Current action and preconditions to check: trajectory_clear

Your task: For each precondition in the list above, predict whether it will hold at this action.

Consider the current scene as observed from the mobile robot's camera, and analyze the predicted future states of all dynamic agents (e.g., people, animals, vehicles, or any moving entities) within the NEXT SECOND.

IMPORTANT: Only answer "very likely" if you are absolutely certain—based on strong, clear evidence—that a dynamic agent will violate the precondition in the predicted future state. Do NOT answer "very likely" for unlikely, ambiguous, or low-probability risks.

Ask yourself for each precondition: Is there a high probability, with clear and convincing evidence, that the predicted future states of any dynamic agent will interfere with the predicted future state of the currently executing action within the NEXT SECOND, causing that precondition to fail?

Assess the risk level based on these predictions. Use "likely" or "very likely" if motions create a clear risk of interference.

Use "neutral" or "improbable" if agents are nearby but their predicted paths are clearly diverging or non-conflicting.

Failure Risk Categories: "very improbable", "improbable", "neutral", "likely", "very likely"

Answer Format: Output ONLY the probability_of_failure value from these categories: "very improbable", "improbable", "neutral", "likely", "very likely"

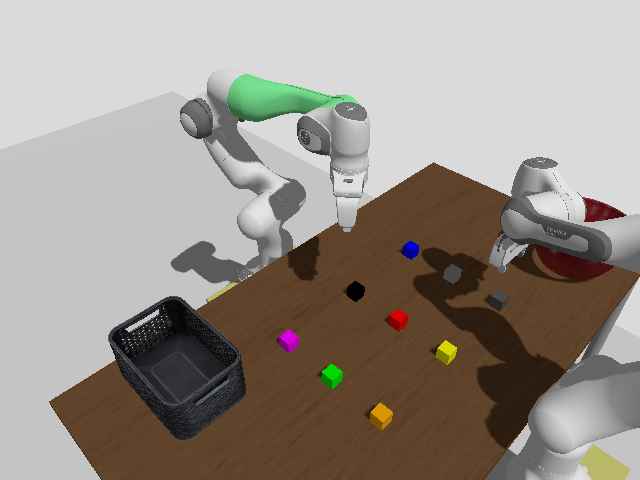

Answer: very improbable